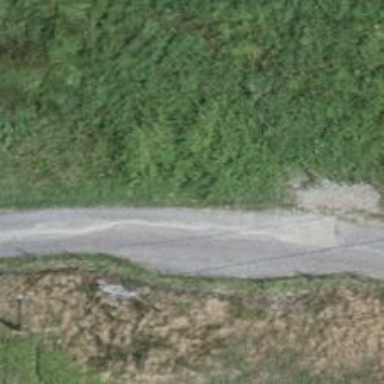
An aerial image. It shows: Passing place on the road.